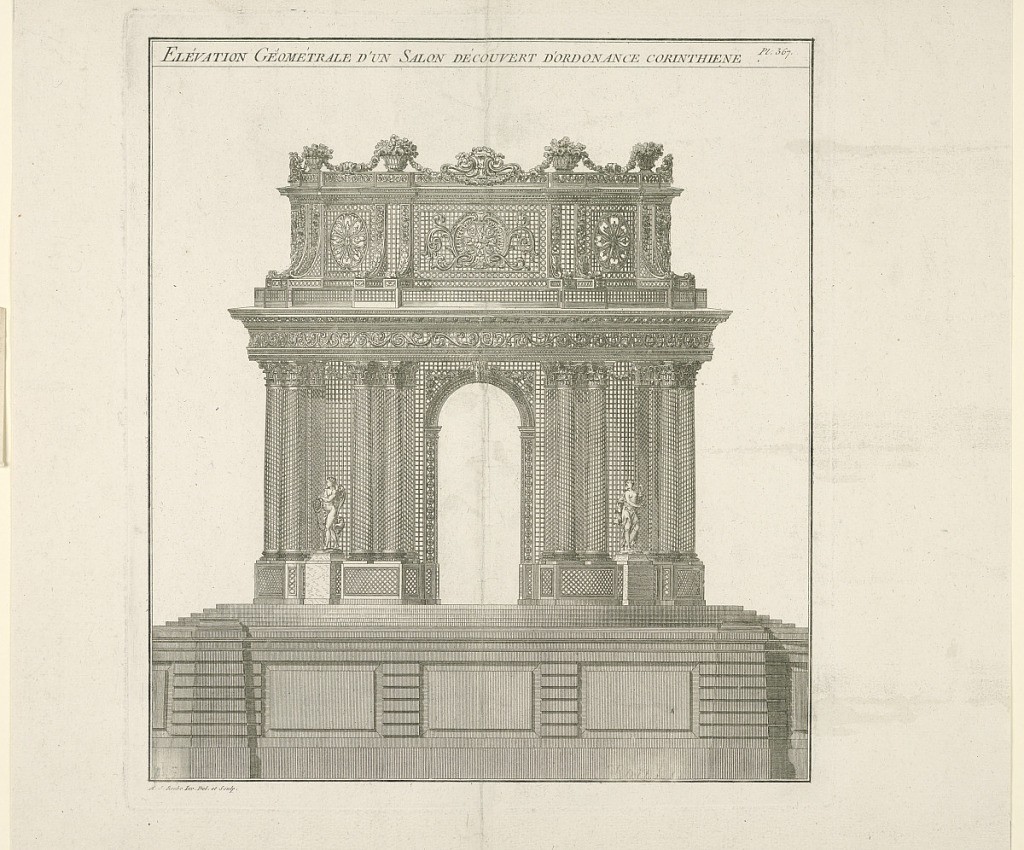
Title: Garden Pavilion in the Corinthian Order
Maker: André-Jacob Roubo, French, 1739–1791
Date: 1775
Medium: Engraving
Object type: Print
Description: Elevation of a garden pavilion with an archway, four double columns and two female statues.  Inscription across the top margin.